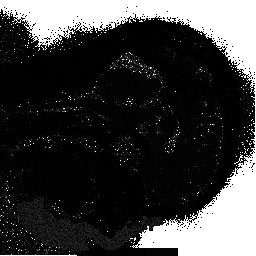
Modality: T2starmap
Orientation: sagittal
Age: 31
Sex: male
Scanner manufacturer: siemens
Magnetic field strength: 3 T
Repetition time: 0.043 s
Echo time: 0.00184 s